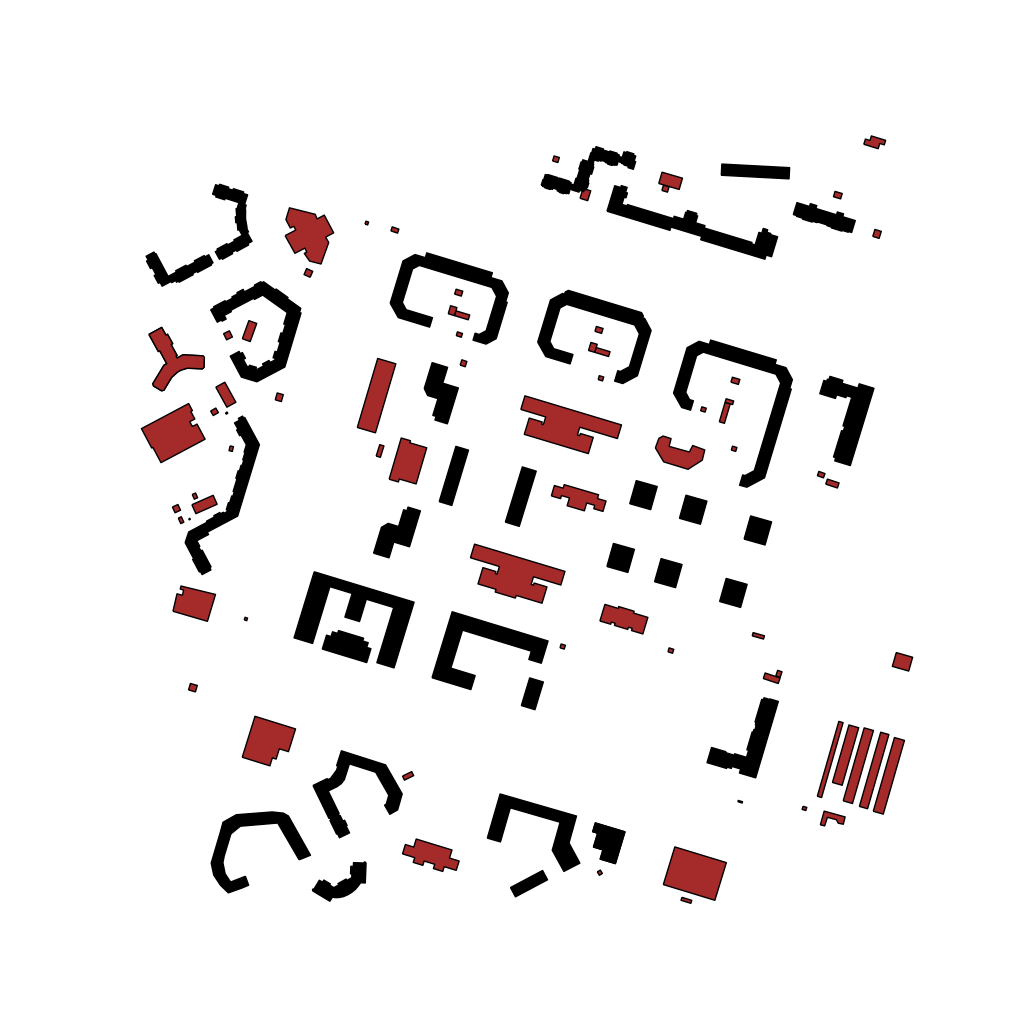
Tags: overhead vector_map, business, recreation, residential, special, modern, high_rise, individual_rise, low_rise, medium_rise, density_2, Building, Facility, 1.0 km²